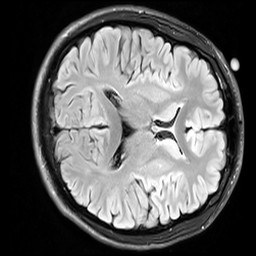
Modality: FLAIR
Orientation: axial
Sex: male
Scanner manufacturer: siemens
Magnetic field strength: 3 T
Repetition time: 10 s
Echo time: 0.09 s